Question: I'm trying to add a menu to my Javascript program that will allow a user to do a variety of different things. I'm not much of an HTML guru so I don't know how to keep the menu at the top and right of the page. I tried using a div, but it just put it under the map instead of right of it. Here's a screenshot of what it looks like in the browser:

The whitespace on the right is where I would like to put the menu. Can anyone provide an example of how I would put a table there? Here's how the body of my HTML is now:
'''
<body onload="initMap()">
<div id="map_canvas" style="width:85%; height:100%"></div>
</body>
'''
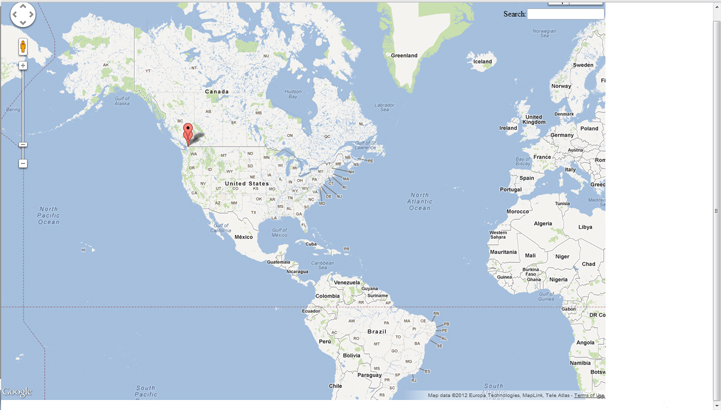
Answer: To get two DIV's side by side (touching), I usually set both to float:left. Something like this:
'''
<body onload="initMap()">
<div id="map_canvas" style="float:left; width:85%; height:100%"></div>
<div id="map_side" style="float:left; width:15%; height:100%"></div>
</body>
'''
If you specify float:right on the second div, it will "stick" to the right side of the browser window instead of to the div next to it.